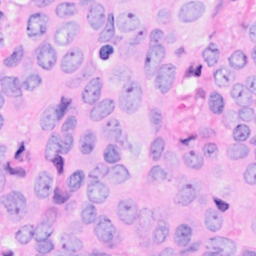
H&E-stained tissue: Breast